Question: I'm using Spring Tool Suite 3.5.1 to develop a Spring Roo 1.2.5 project. I have generated entities (without Active Record) with , services (implementations and intefaces) and a simple controller mainly with these commands:
1. database reverse engineer --schema ssigdl --package ~.domain --repository --testAutomatically
2. service all --interfacePackage ~.service --classPackage ~.service.impl
3. web mvc setup
4. controller class --class ~.web.CustomPageController --preferredMapping /custompage
Then I try to use maven to deploy with this goal:
-
When the process arrives to the part of tests, it happens these errors
'''
Tests in error:
testFindEntries(com.ssigdl.sirc.domain.SsiArticuloIntegrationTest):
(..)
testFindAll(com.ssigdl.sirc.domain.SsiArticuloIntegrationTest):
(..)
testCount(com.ssigdl.sirc.domain.SsiArticuloIntegrationTest):
(..)
testFind(com.ssigdl.sirc.domain.SsiArticuloIntegrationTest):
(..)
testSave(com.ssigdl.sirc.domain.SsiArticuloIntegrationTest):
(..)
testDelete(com.ssigdl.sirc.domain.SsiArticuloIntegrationTest):
'''
And a block of errors appear one per entity created. Finally it appears the error message:
'''
[ERROR] Failed to execute goal org.apache.maven.plugins:maven-surefire-plugin:2.12:test (default-test) on project sirc: There are test failures.
'''
If I set the checkbox in the Run Configurations Window, the compilation process goes successfully. My problem is:
1. Why the integration tests are failing?
2. Did I have a mistake in the spring roo commands?
3. Does this error affect in some way to my application?
This is an image of the error thrown by Spring Tool Suite

I can't click on the dots
I followed @mvivo instructions and I found that I had this error:
'''
com.mysql.jdbc.exceptions.jdbc4.MySQLSyntaxErrorException: Table 'ssigdl.sequence' doesn't exist
'''
In this <URL> I found the answer. Basically the entity has this annotation
'''
@GeneratedValue(strategy = GenerationType.AUTO)
'''
Which combined with MySQL is causing errors, so I used the following annotation instead:
'''
@GeneratedValue(strategy = GenerationType.IDENTITY)
'''
Thanks for your help!
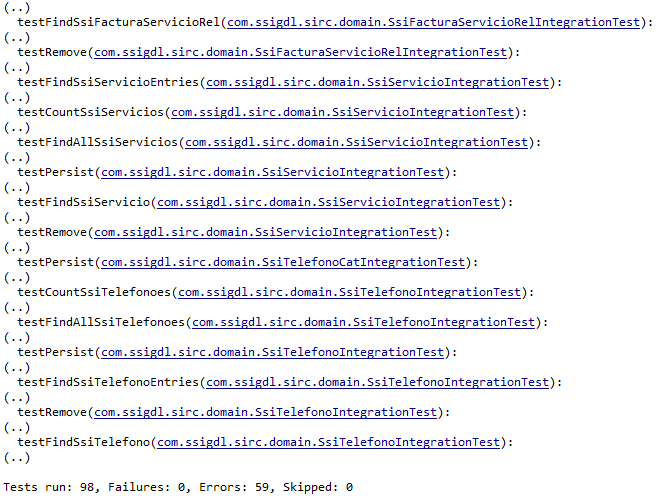
Answer: To get information about test errors open "Navigation" view (menu 'Windows > Show views > Navigator') and look into 'target/surefire-reports'. There you can found all outputs of test run.
> Why the integration tests are failing?
Look into files. There you'll found all output and stack trace of test execution
> Did I have a mistake in the spring roo commands?
I don't think so. Is possible that you must customize test to adjust to make it run. By example, customize the DOD (Data on demand) service to get coherent data to run test.
> Does this error affect in some way to my application?
If problem (as I suppose to) is that test do something wrong with data, you application can run perfectly if you handle data in the correct way on services.
In my opinion, I advise you to fix the integration test generated by Roo to make it runs.
Think that Roo just generate a for test (and only for CRUD adn find operation) your entity but there is no way to let it know the application logic or especial rules on database tables. This kind of things always are your responsibility (sometimes looks like magic but there is none ;-) ) .